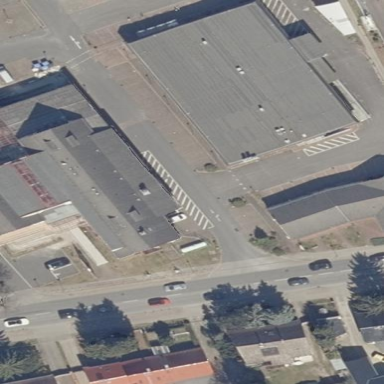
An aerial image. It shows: Retail building with unique quadruple saltbox roof shape.